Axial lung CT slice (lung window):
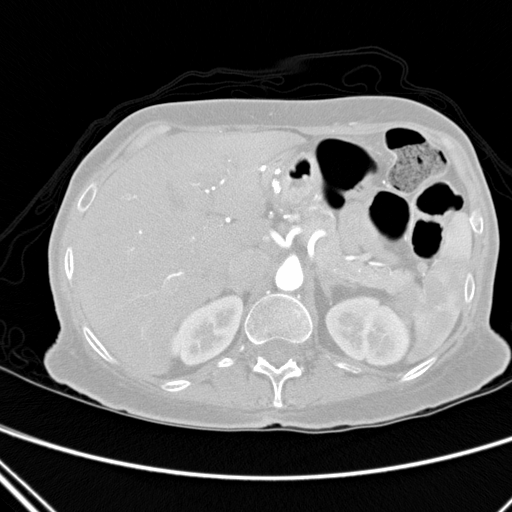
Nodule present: no